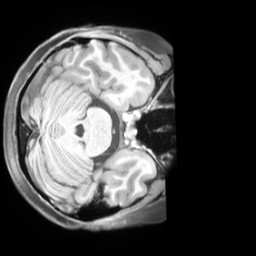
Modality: T1w
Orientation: axial